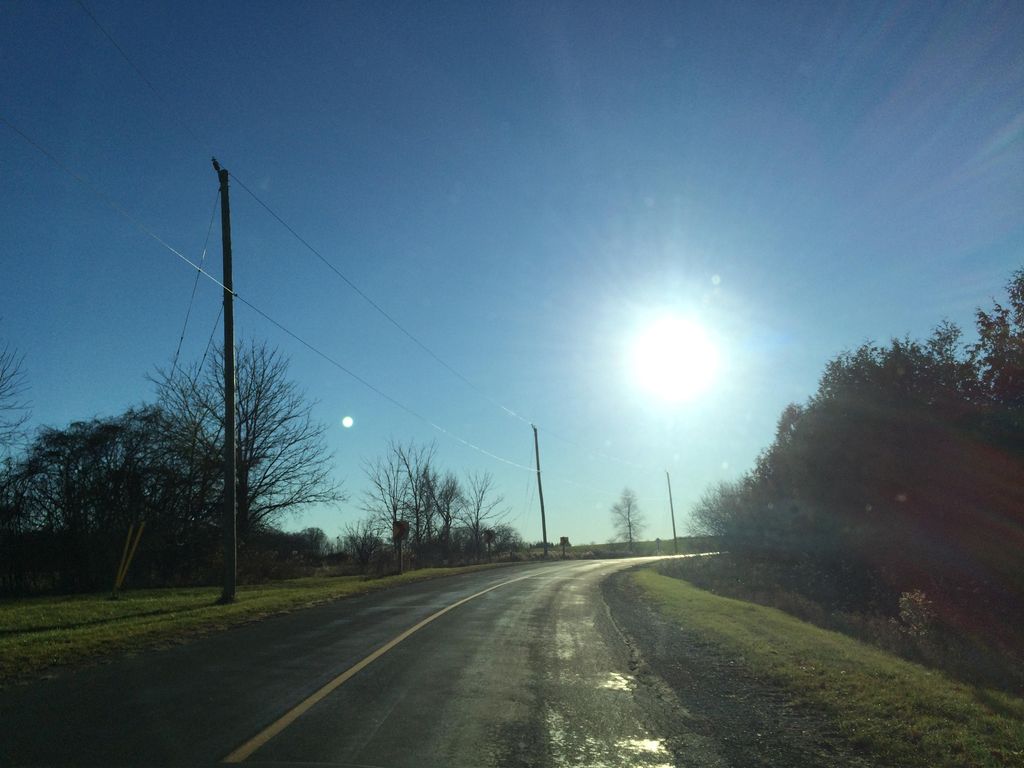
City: kitchener-waterloo